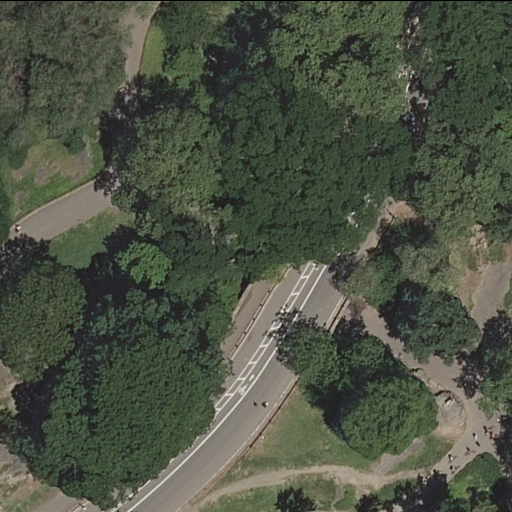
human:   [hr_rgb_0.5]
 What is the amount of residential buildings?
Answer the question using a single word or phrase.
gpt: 0

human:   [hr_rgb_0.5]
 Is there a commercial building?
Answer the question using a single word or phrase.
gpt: no

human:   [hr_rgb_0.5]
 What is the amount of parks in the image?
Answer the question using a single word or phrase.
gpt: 1

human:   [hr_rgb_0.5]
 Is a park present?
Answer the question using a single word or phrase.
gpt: yes

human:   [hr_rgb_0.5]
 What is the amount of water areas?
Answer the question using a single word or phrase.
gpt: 0

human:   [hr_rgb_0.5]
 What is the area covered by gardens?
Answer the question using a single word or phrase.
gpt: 1462m2

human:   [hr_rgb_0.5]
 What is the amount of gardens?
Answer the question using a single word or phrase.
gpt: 1

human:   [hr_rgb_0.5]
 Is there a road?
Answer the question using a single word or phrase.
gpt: yes

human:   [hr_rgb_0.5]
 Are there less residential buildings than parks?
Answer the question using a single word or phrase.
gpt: yes

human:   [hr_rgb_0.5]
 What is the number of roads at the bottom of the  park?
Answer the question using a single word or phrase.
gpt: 0

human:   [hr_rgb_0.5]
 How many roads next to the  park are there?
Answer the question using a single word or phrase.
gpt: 12

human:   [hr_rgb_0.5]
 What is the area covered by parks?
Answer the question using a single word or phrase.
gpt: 10625m2

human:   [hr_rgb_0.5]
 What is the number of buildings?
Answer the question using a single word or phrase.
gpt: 0

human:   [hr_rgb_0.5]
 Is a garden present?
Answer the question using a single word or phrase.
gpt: yes

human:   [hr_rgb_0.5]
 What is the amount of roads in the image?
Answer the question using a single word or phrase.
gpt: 12

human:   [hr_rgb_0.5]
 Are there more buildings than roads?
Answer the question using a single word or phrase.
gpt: no

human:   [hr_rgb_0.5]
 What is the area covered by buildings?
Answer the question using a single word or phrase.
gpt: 0m2

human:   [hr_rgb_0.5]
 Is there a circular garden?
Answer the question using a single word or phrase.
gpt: no

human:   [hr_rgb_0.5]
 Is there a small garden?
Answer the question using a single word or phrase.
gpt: no

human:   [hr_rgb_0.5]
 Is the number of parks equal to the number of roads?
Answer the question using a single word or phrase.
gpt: no

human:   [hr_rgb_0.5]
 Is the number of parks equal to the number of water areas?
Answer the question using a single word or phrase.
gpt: no

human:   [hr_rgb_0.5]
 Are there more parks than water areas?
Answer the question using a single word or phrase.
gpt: yes

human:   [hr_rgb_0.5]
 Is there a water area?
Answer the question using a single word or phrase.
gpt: no

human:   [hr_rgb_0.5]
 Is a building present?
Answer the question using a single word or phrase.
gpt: no

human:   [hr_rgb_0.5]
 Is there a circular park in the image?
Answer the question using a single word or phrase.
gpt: no

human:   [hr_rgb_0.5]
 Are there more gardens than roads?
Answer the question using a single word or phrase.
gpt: no

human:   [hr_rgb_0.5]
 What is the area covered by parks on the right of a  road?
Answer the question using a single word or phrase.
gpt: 0m2

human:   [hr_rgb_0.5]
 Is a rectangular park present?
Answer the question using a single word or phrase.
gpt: yes

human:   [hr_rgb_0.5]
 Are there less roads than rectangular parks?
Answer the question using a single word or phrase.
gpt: no

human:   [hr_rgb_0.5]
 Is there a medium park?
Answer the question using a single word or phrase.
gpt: no

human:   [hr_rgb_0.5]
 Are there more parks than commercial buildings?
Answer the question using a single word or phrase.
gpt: yes

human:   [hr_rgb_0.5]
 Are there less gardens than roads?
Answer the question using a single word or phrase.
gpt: yes

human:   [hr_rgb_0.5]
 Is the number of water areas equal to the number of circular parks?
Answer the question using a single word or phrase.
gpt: yes

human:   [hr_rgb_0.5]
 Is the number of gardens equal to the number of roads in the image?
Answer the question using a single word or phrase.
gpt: no

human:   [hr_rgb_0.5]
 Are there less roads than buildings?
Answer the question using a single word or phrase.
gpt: no

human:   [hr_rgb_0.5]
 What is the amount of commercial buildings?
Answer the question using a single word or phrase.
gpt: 0

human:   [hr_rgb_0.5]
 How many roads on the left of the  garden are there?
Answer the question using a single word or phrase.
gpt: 9

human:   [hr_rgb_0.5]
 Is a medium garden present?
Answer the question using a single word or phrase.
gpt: no

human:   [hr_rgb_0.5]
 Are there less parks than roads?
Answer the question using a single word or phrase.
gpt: yes

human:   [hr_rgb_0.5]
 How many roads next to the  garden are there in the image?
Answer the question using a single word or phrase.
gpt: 12

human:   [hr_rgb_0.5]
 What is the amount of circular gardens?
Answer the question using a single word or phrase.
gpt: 0

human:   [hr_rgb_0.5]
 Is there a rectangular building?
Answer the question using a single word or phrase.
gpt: no

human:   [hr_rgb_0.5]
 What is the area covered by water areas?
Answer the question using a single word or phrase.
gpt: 0m2

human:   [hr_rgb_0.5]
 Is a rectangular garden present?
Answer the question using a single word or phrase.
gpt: no

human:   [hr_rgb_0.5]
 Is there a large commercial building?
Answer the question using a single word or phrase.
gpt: no

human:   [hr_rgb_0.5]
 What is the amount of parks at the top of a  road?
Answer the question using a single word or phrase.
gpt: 0

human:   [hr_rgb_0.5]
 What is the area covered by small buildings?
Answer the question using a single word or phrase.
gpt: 0m2

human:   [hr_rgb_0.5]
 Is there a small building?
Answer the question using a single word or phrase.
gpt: no

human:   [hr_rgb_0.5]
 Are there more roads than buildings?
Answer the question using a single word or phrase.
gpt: yes

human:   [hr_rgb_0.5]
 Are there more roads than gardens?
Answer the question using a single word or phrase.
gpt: yes

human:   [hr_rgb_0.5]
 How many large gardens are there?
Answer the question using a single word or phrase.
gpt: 1

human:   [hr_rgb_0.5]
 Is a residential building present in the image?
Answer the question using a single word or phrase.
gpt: no

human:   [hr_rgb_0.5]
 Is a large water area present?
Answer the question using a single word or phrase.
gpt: no

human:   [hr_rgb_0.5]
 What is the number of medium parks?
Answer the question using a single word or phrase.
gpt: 0

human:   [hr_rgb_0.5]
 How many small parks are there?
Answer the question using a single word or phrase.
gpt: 0

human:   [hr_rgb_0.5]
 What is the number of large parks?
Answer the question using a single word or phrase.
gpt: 1

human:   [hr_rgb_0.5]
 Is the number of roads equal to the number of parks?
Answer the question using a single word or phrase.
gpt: no

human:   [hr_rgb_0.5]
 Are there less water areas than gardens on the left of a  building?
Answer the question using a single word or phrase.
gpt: no

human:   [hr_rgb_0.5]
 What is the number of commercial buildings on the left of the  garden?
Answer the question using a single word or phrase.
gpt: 0

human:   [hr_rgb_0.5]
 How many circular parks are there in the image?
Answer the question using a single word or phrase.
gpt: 0

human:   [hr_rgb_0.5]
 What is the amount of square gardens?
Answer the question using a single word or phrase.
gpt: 0

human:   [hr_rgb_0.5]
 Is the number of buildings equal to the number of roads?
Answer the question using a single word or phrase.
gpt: no

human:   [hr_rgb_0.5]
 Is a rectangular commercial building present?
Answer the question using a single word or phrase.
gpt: no

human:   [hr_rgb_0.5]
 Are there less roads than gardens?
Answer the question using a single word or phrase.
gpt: no